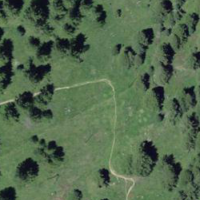
EUNIS habitat code: 26
Species observed at this site:
Dactylorhiza majalis